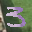
Label: 3